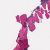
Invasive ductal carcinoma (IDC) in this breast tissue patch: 0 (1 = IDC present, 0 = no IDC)